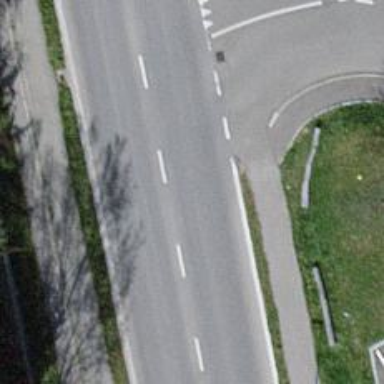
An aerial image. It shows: Asphalt cycleway.